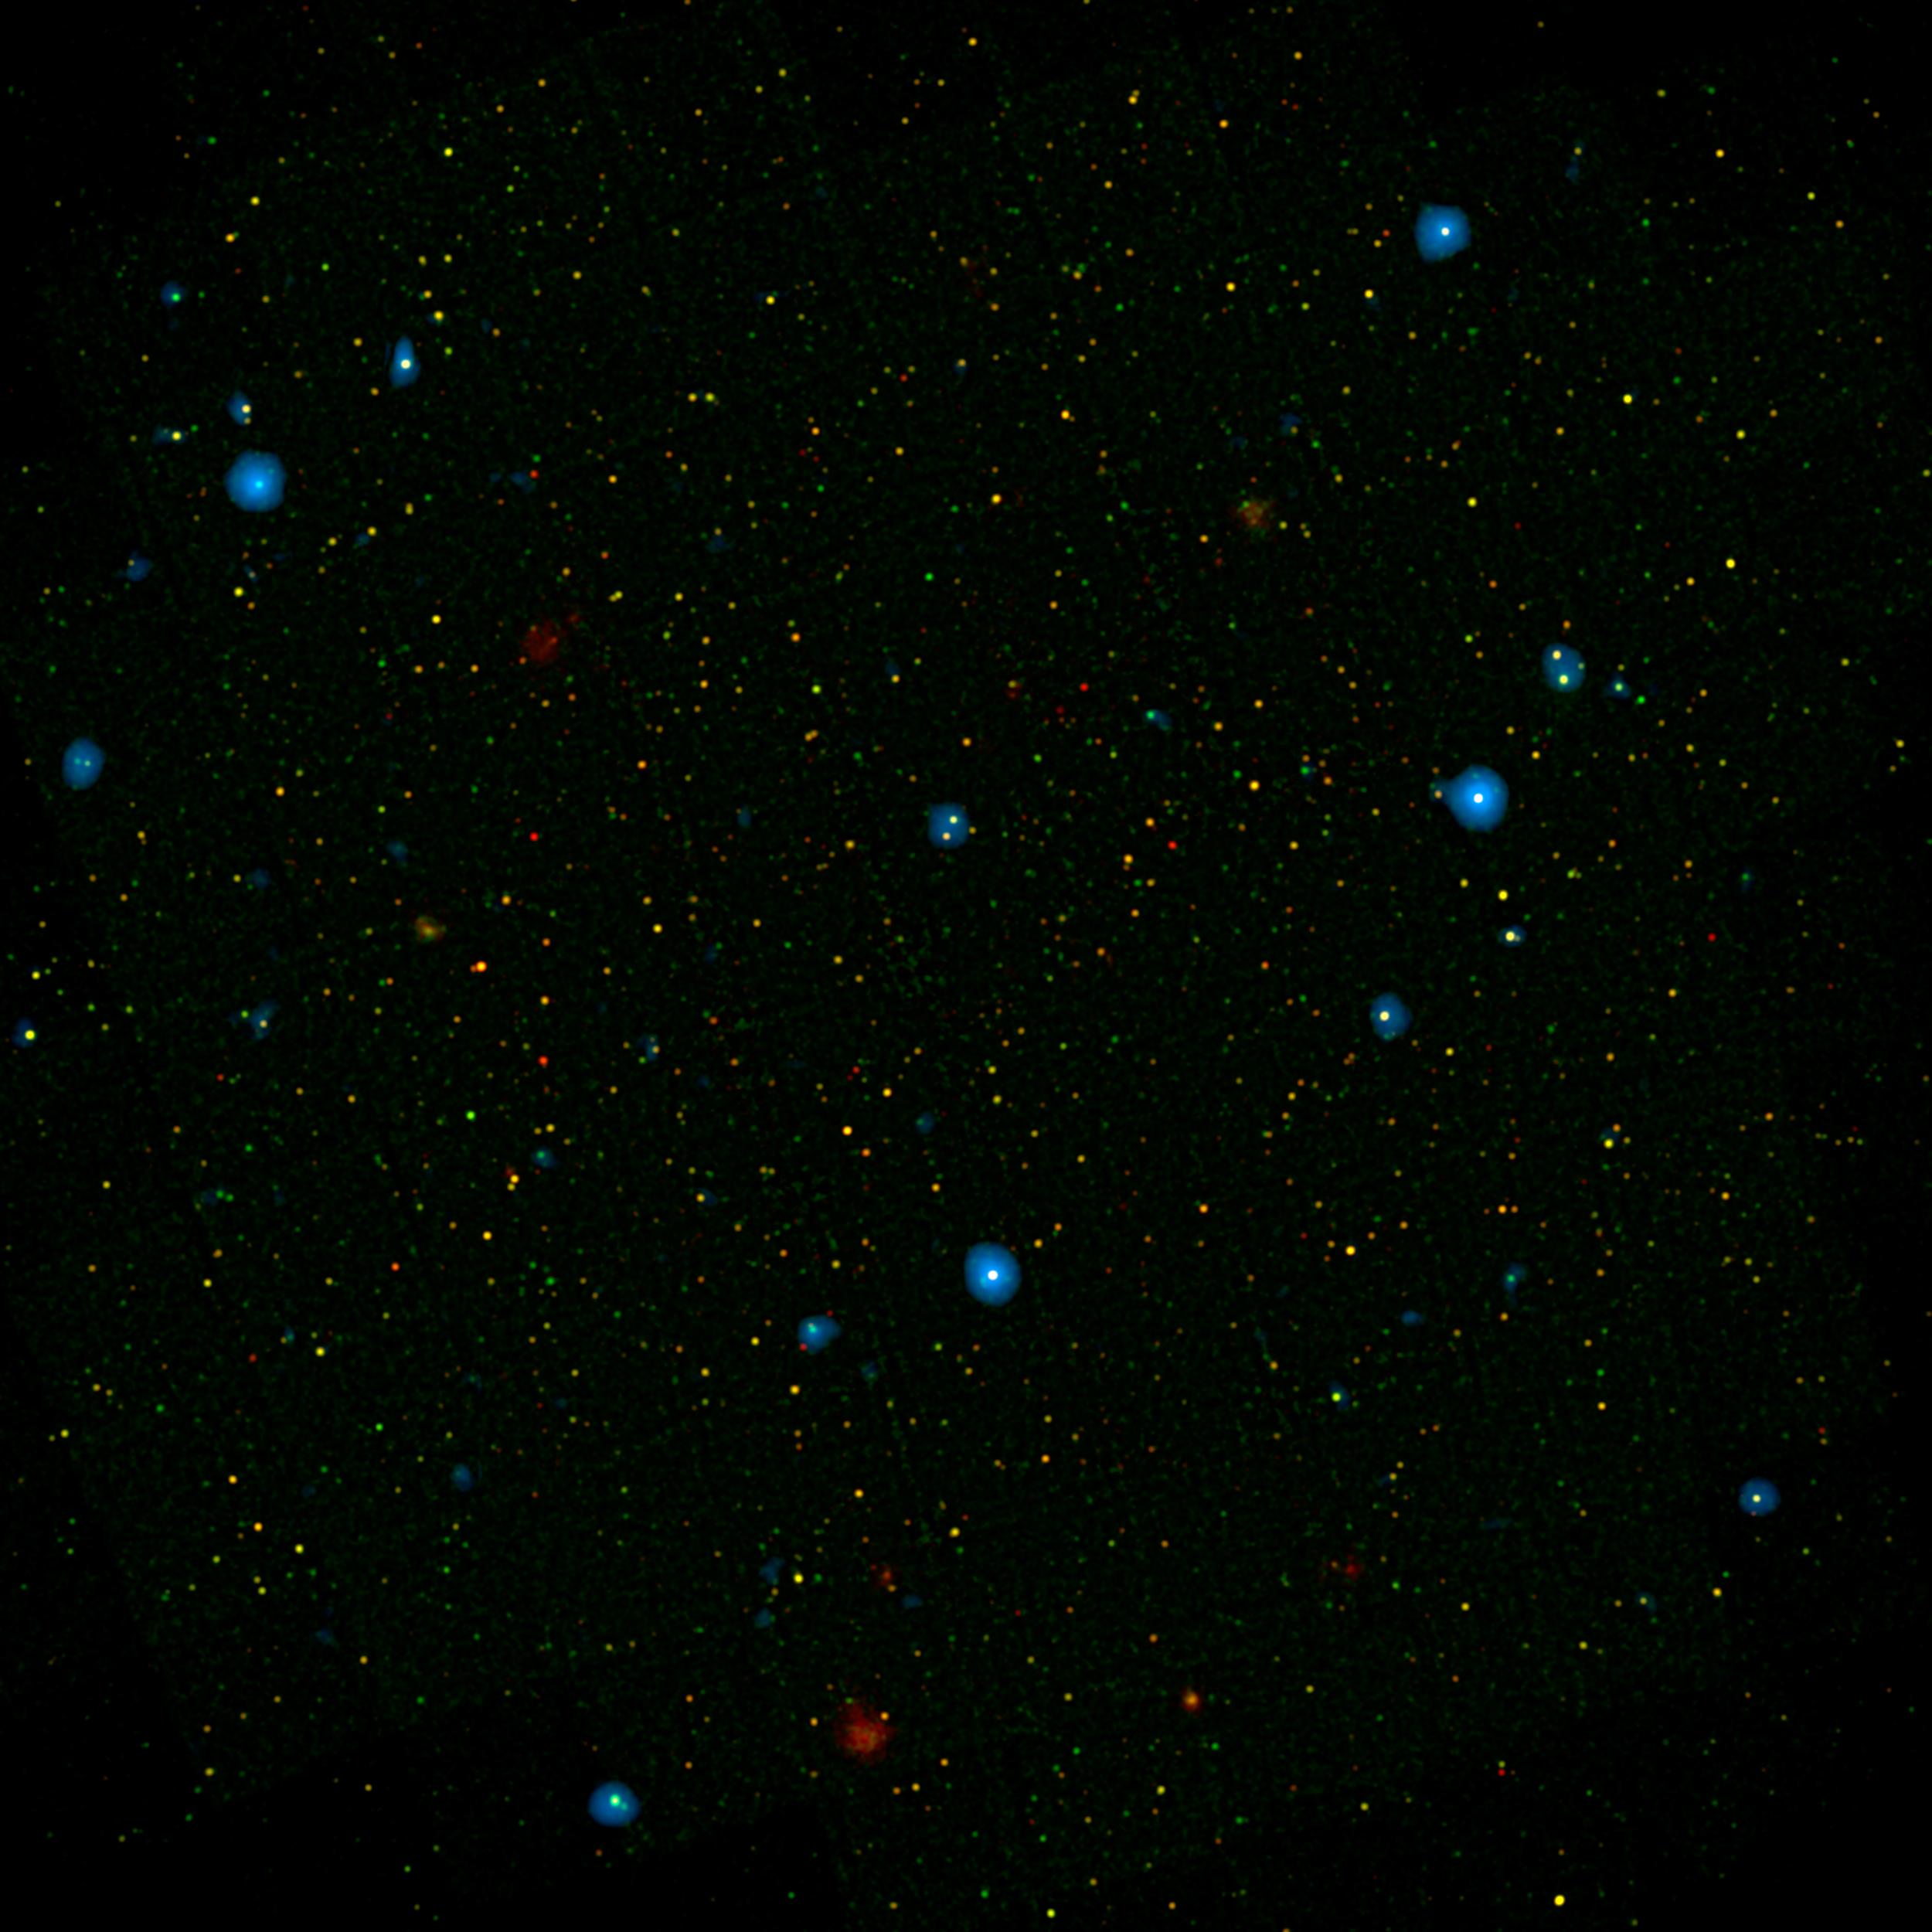
A Black Hole Choir. Chandra X-ray Observatory,NuSTAR, cosmos, black hole